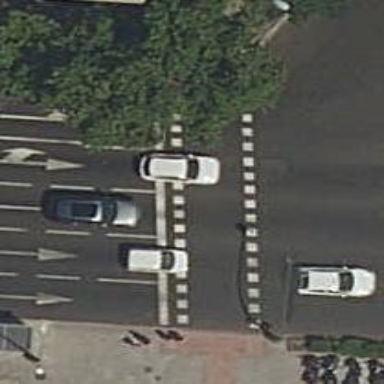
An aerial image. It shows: Crossing with traffic signals.